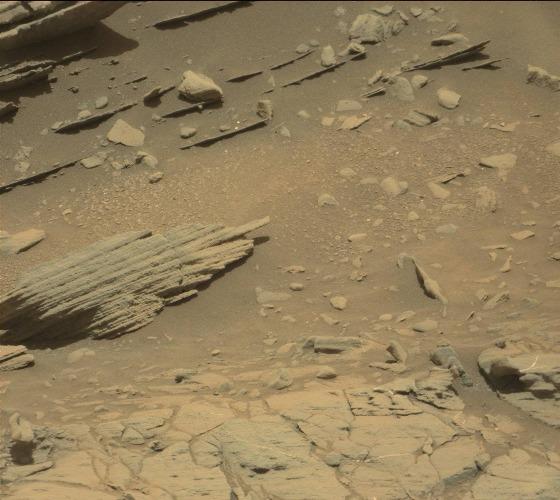
Terrain classes present: Bedrock, Gravel / Sand / Soil, Rock, Shadow